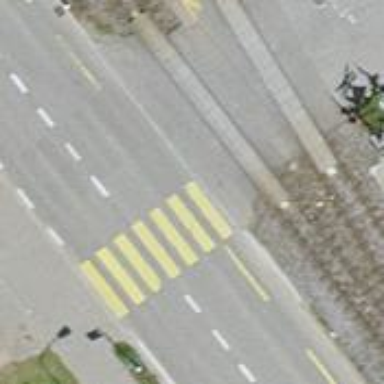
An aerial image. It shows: Uncontrolled zebra crossing.